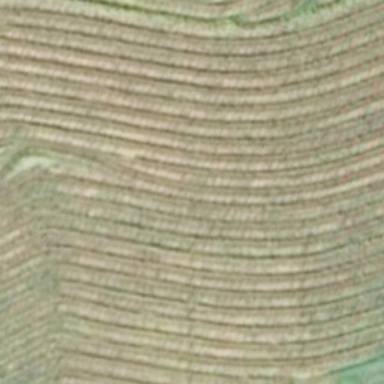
There is a piece of formland .